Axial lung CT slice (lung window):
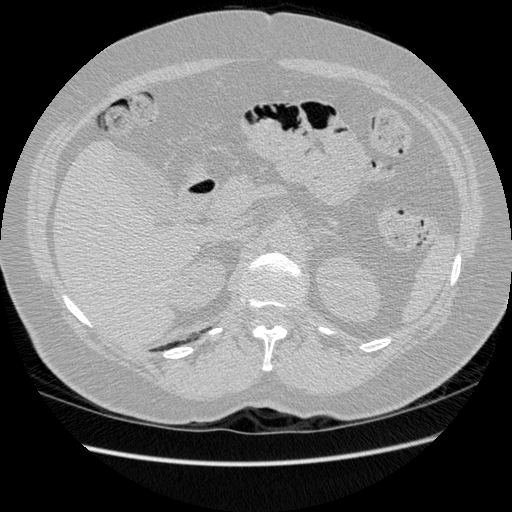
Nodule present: no